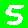
Digit: 5